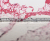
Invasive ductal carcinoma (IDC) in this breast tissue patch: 0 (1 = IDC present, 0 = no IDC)